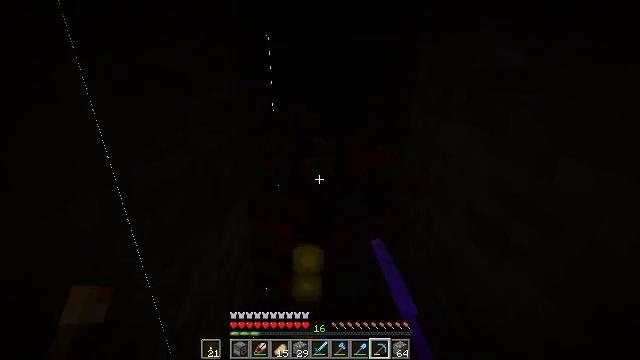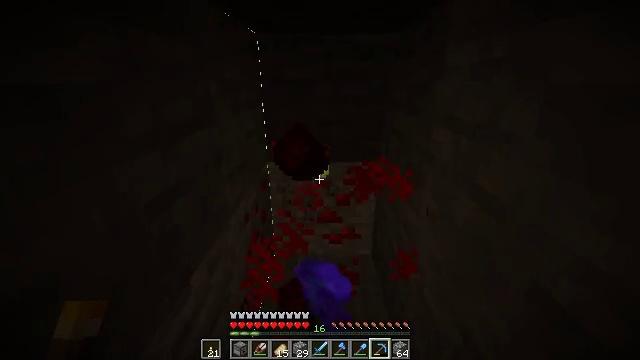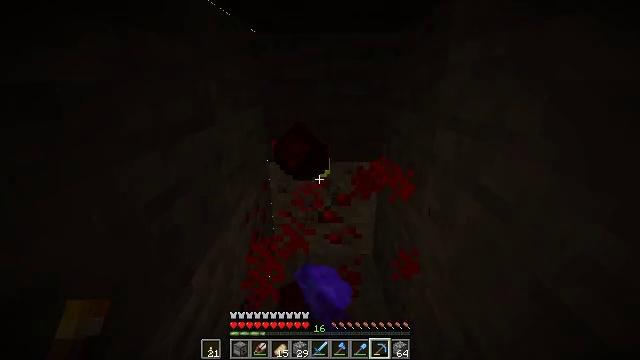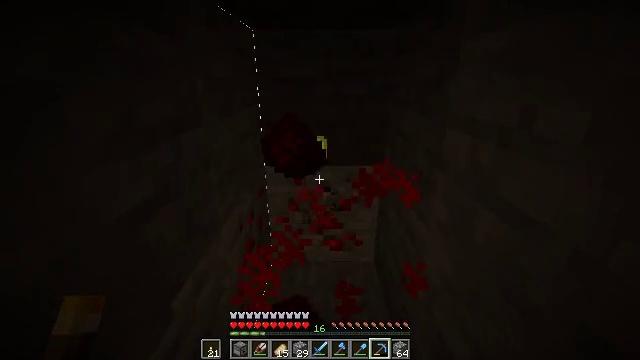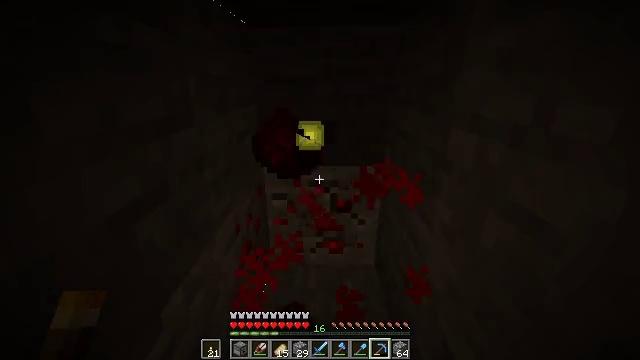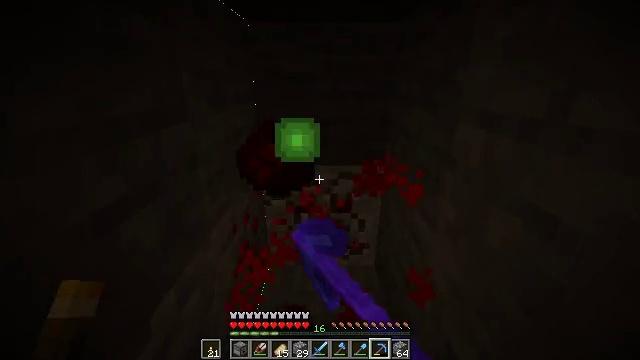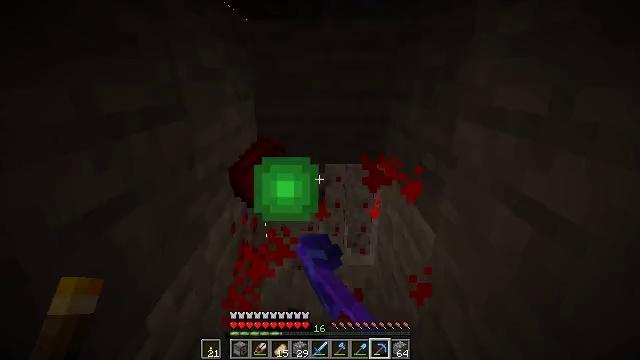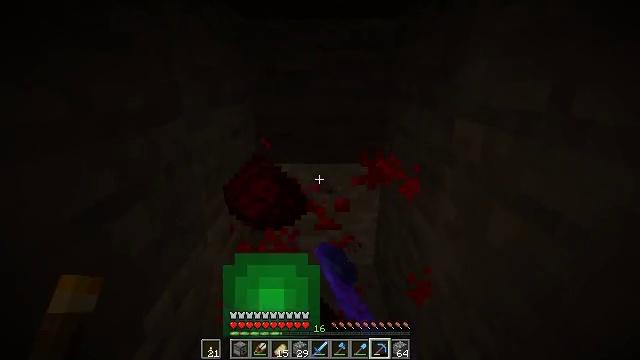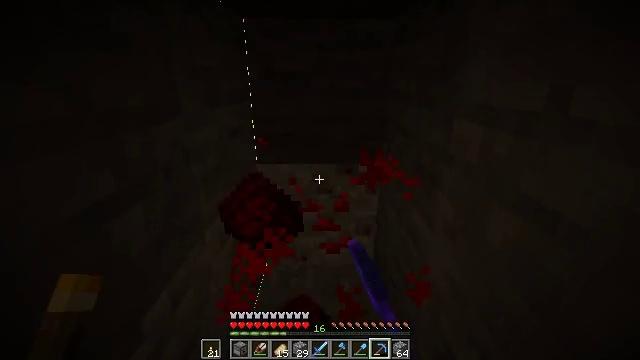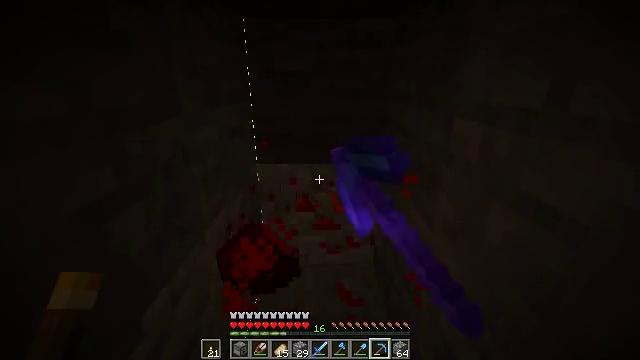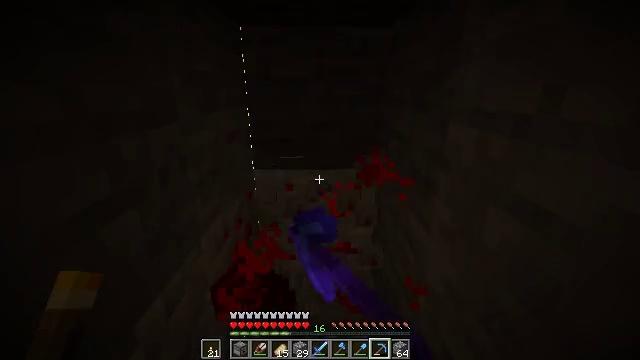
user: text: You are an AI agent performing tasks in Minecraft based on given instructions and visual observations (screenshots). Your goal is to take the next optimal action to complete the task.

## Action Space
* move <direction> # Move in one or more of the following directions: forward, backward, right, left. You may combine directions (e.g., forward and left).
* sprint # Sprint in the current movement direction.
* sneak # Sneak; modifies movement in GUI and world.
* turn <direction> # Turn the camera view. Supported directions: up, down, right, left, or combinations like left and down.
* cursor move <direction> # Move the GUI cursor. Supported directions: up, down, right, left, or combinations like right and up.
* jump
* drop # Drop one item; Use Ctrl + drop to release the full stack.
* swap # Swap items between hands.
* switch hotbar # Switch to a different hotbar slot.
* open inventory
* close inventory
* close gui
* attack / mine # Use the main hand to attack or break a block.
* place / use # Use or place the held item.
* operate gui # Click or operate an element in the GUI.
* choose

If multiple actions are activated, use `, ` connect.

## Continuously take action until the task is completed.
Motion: motion action
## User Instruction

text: Break the redstone ore to pick it up.
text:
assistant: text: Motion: move forward, attack / mine
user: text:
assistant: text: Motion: attack / mine
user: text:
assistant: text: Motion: attack / mine
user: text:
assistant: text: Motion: attack / mine
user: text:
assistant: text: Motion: attack / mine
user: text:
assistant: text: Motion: attack / mine
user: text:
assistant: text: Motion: attack / mine
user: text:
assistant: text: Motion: attack / mine
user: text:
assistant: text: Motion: attack / mine
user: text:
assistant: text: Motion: turn up, attack / mine
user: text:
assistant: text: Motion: attack / mine